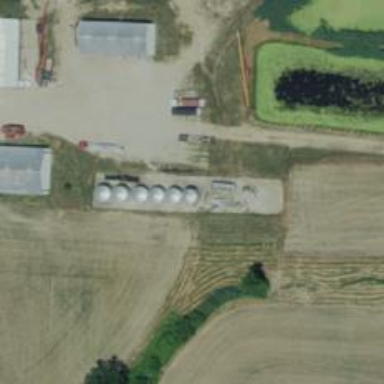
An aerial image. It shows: Silo.